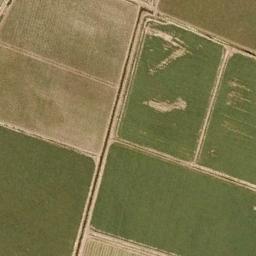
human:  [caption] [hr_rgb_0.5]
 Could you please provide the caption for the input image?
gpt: There are some light green and bare rectangular farmland .

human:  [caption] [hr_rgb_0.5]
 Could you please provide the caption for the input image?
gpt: Several rectangular farmlands of different colors are arranged in neat rows .

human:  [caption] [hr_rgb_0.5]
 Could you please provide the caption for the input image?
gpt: There are several dirt roads between the rectangular farmlands .

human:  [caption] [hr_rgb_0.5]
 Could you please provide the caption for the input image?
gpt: Six neatly arranged green and tan mixed rectangular farm fields .

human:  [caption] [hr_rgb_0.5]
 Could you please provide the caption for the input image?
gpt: There are several green rectangular farmlands and yellow ones .